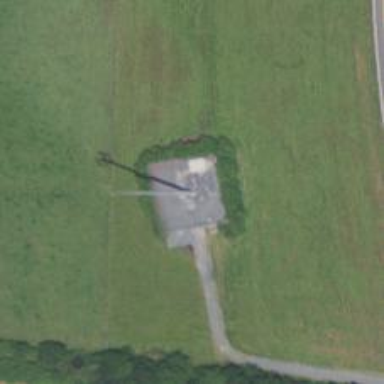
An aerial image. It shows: Man-made mast used for communication purposes.